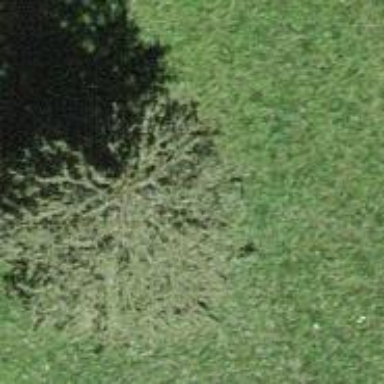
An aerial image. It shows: Evergreen tree with needle-leaved leaves.